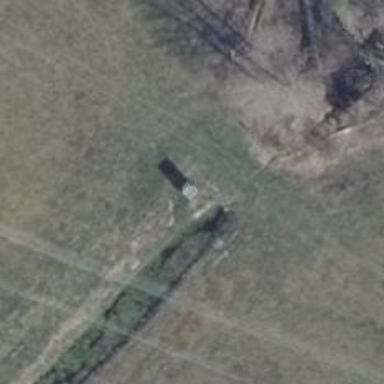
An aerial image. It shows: Hunting stand.